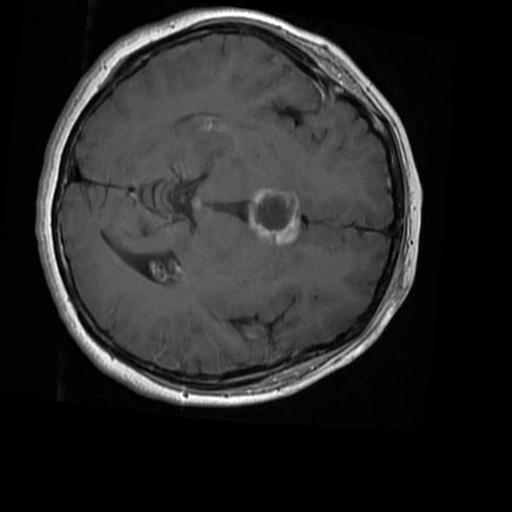
Label: brain_tumor